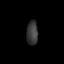
Tissue: prostate
Cell type: Fibroblasts
Senescence score: 0.8006
Nuclear area (px): 279
Mean DAPI intensity: 55.319